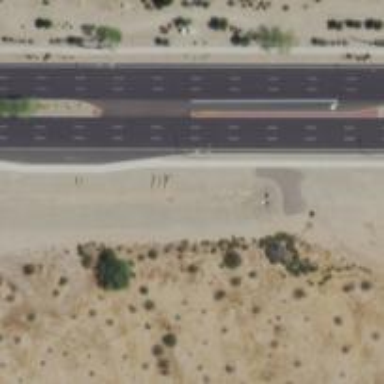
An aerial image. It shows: Primary link highway with asphalt surface.